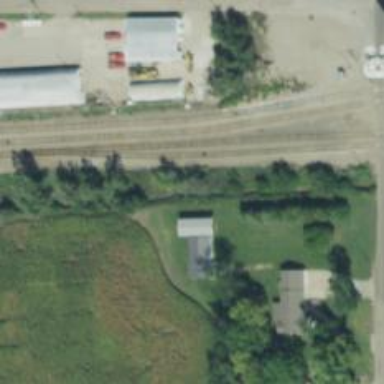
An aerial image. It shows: Railway siding for service.